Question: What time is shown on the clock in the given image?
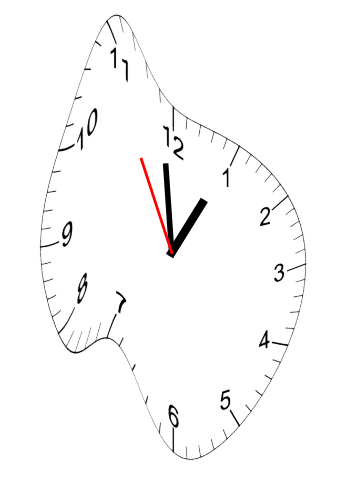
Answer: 12:58:55